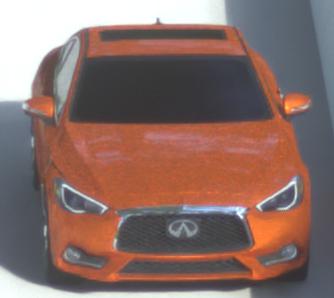
Make: Infiniti
Model: Q60 2.0t
Detailed model: Q60 (V37)
Model produced from: 2016/10
Model produced until: 2018/08
Doors: 2
Color: orange
Road condition: dry road
Daytime: morning or afternoon
Contrast: low contrast